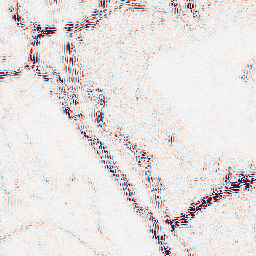
Category: wavelet
Decomposition family: wavelet_reverse_biorthogonal
Decomposition parameters: wavelet: rbio4.4
level: 2
Upsampling method: sinc_blackman
Upsampling parameters: scale: 2
kernel_size: 16
Upsampling scale: 2